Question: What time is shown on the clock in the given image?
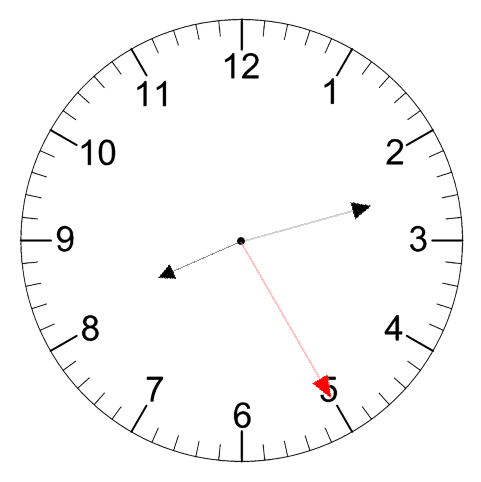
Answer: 08:12:25